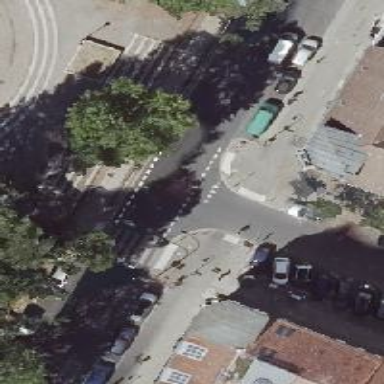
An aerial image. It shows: Unmarked crossing with kerb extension on both sides.